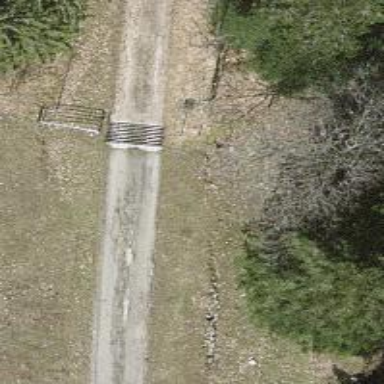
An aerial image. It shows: Gravel track with grade 2 tracktype. The trail visibility is excellent.